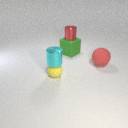
small cyan metal cylinder above small yellow rubber sphere